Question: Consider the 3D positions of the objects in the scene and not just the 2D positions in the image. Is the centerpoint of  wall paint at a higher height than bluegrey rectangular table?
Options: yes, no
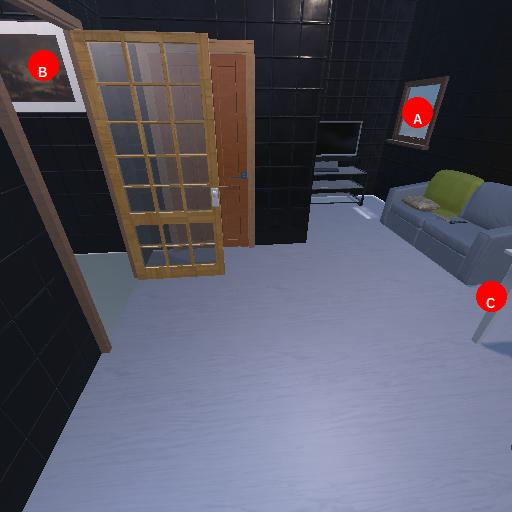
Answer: yes